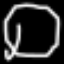
Label: octagon